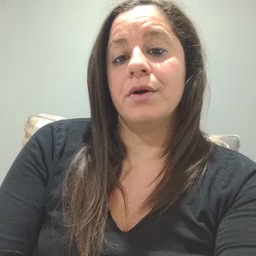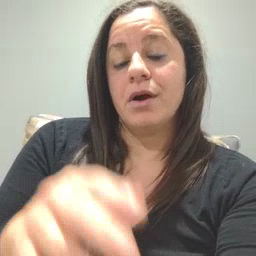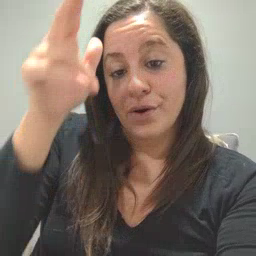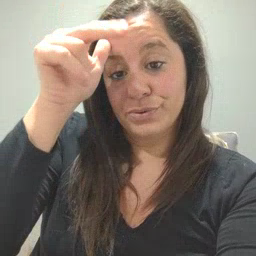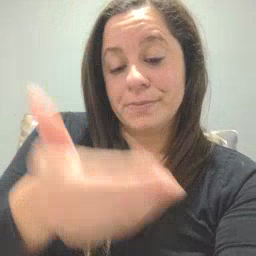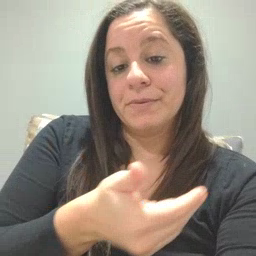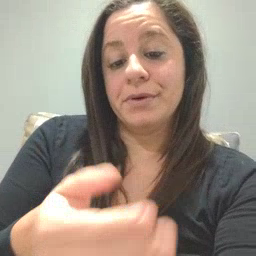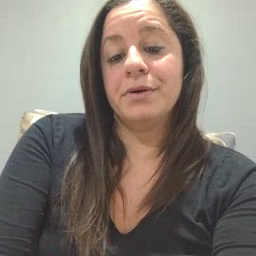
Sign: donkey